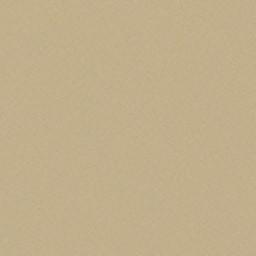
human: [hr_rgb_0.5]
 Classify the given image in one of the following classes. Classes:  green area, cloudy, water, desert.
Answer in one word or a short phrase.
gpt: desert